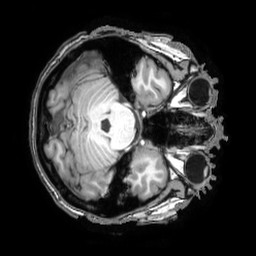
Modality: T1w
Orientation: axial
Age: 30
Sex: female
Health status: healthy
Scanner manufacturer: philips
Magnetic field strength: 3 T
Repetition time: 0.008114 s
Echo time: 0.003709 s